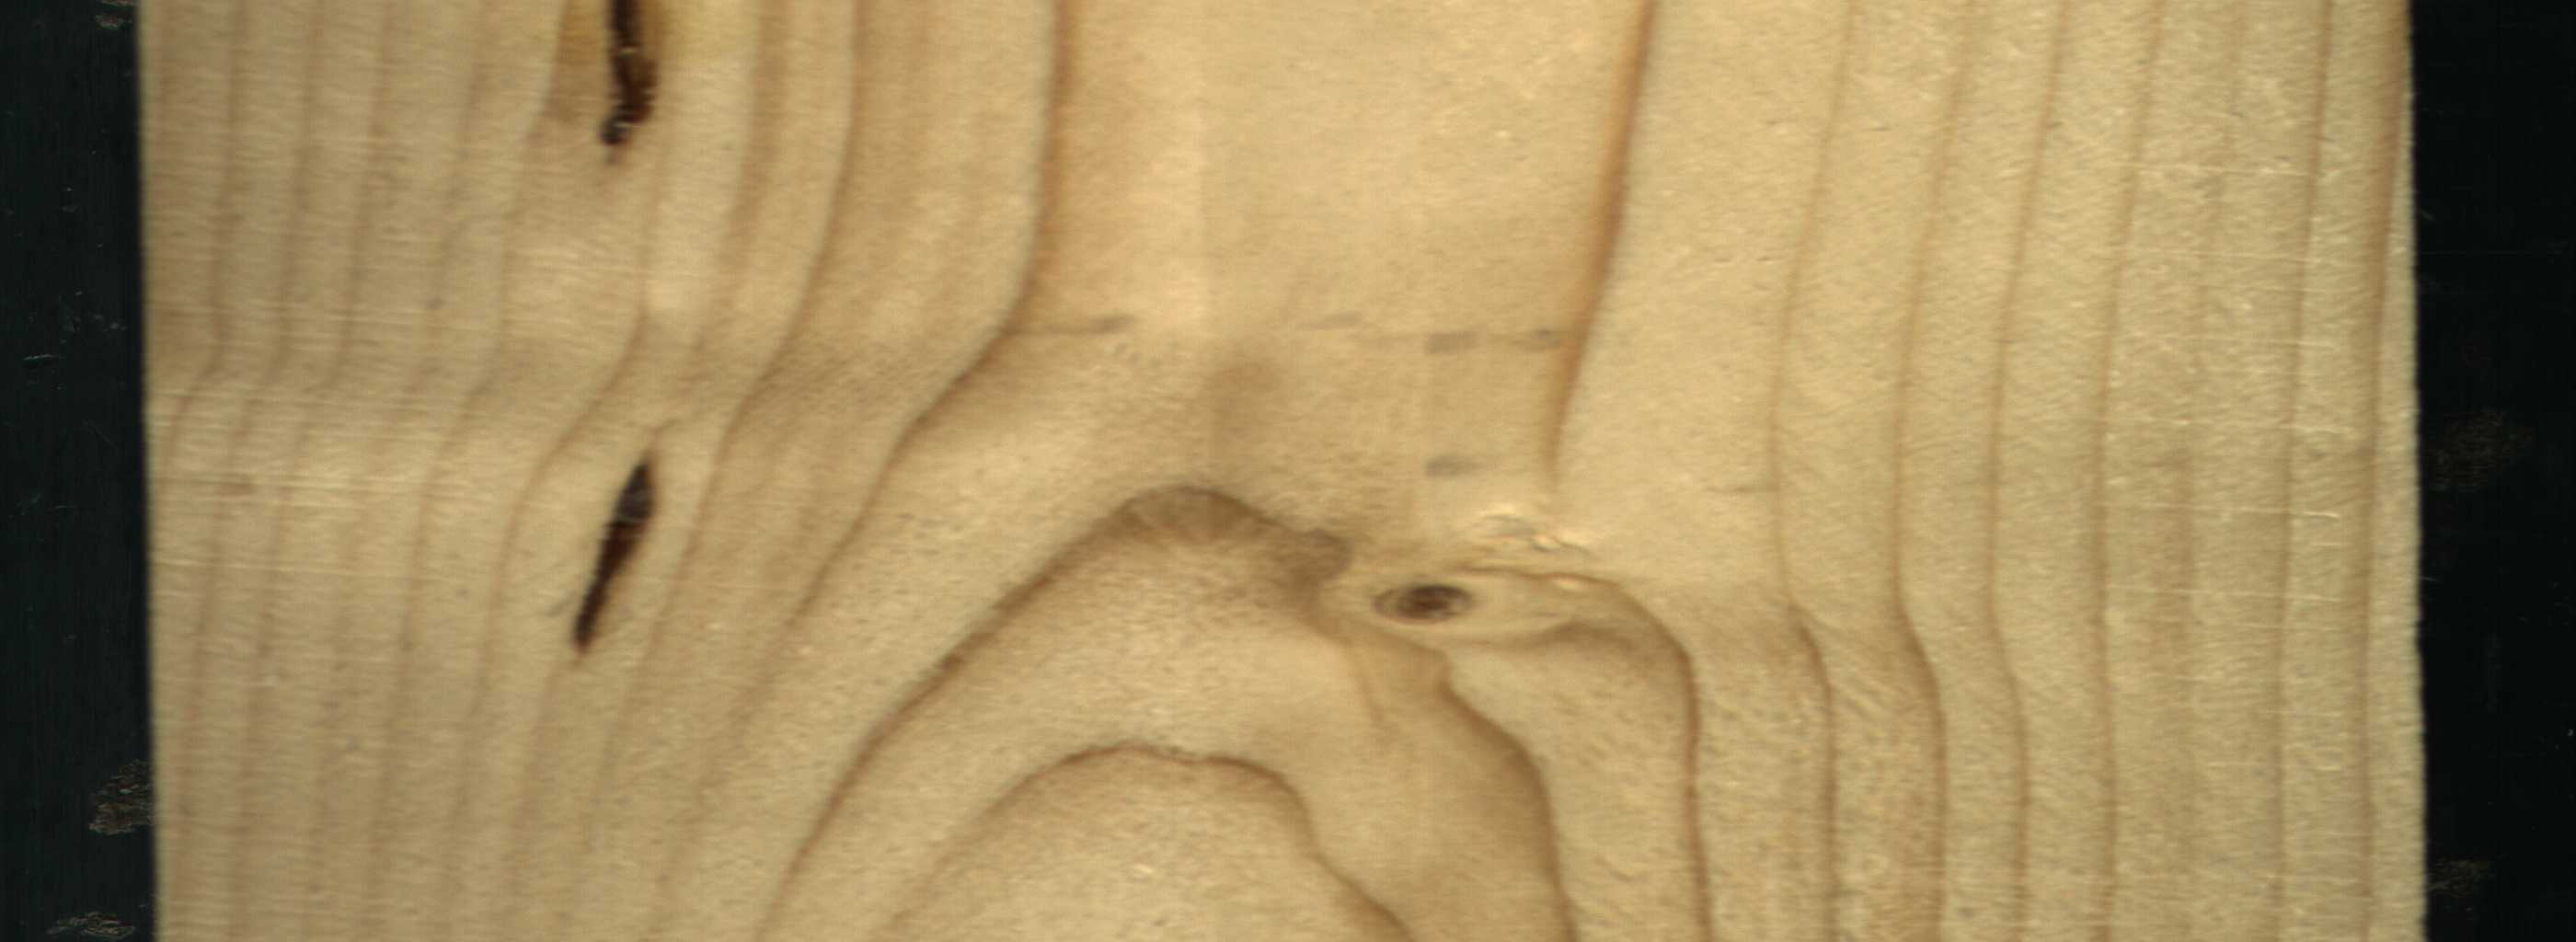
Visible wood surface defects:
resin
resin
Live_Knot